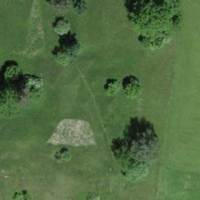
EUNIS habitat code: 24
Species observed at this site:
Succisa pratensis